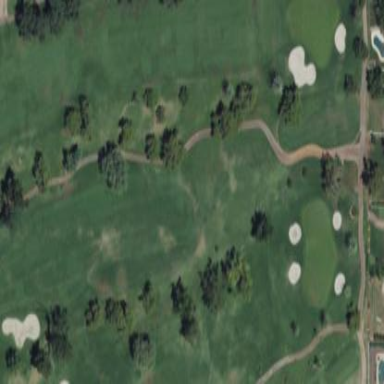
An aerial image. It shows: Golf fairway surrounded by grass.